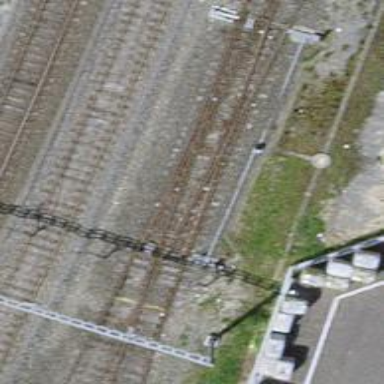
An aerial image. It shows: Rail yard with electrified contact lines for the railway.